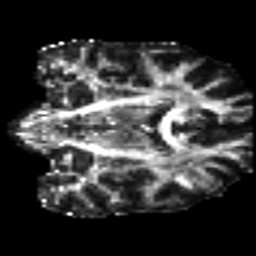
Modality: FA
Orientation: coronal
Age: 37
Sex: male
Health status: healthy
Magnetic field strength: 3 T
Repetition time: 9 s
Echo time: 0.093 s